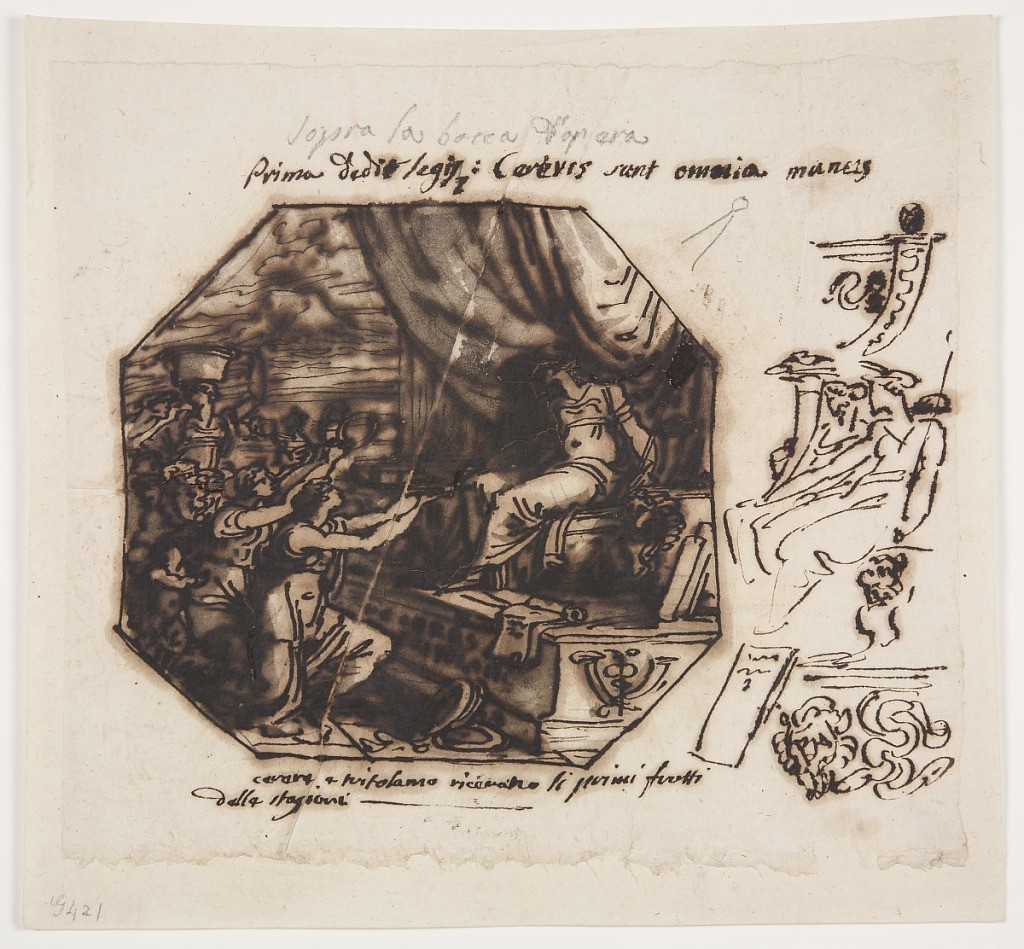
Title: The Seasons Bring Gifts to Ceres and Triptolemus
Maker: Felice Giani, Italian, 1758–1823
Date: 1812
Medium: Pen and brown ink, brush and brown wash over traces of graphite on light brown paper and secondary support
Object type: Drawing
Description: Ceres and Triptolemus shown entroned upon platform. Seasons kneel or come at left. At right, sketch in margin showing part of throne and platform and Ceres and Triptolemus, who holds cornucopia.